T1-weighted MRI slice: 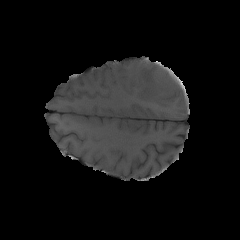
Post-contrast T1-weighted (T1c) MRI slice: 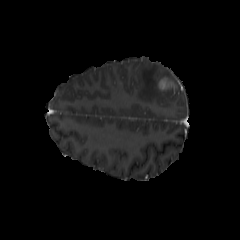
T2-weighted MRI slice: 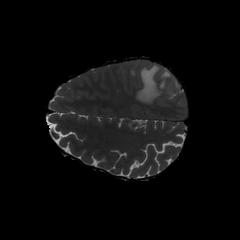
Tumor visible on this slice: yes